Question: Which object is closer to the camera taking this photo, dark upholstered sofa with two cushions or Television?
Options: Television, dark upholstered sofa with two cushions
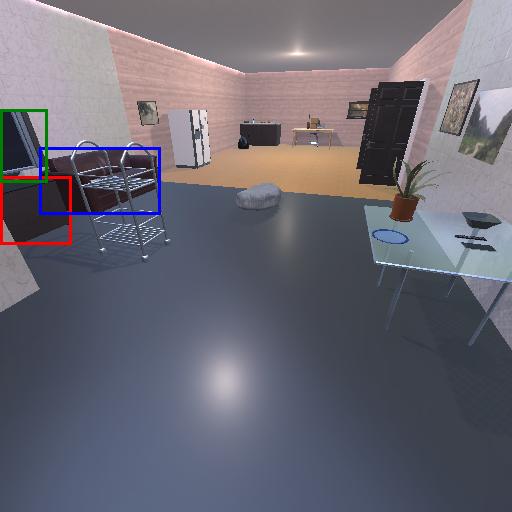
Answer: Television